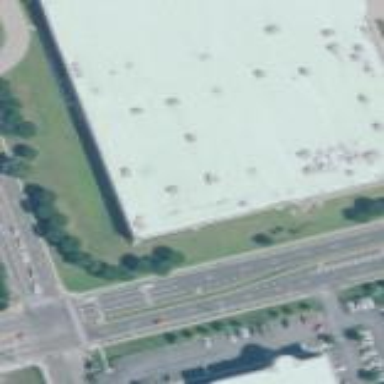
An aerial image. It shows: Department store building.